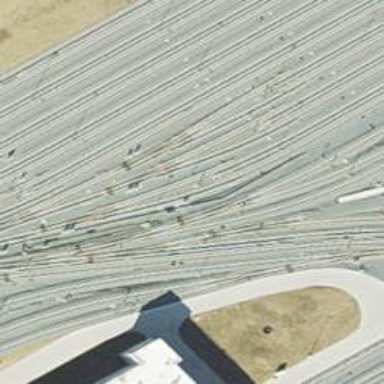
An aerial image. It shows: Electrified rail in service yard.